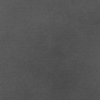
Label: dusty